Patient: sex M, age 79
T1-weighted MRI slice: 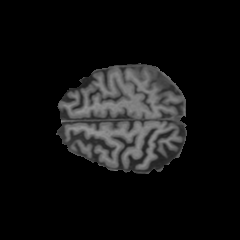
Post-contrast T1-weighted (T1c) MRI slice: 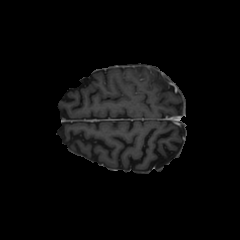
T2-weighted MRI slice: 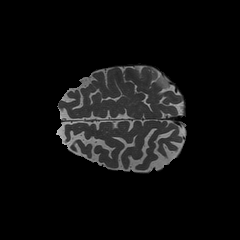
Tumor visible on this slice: yes
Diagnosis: Glioblastoma, IDH-wildtype
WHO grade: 4